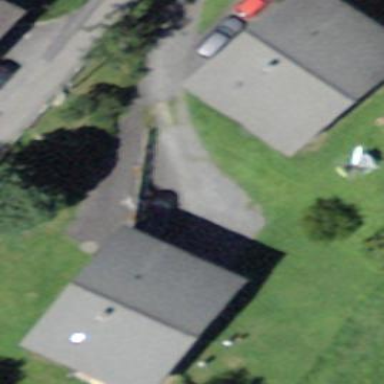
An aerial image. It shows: Simple and straightforward house.